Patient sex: M
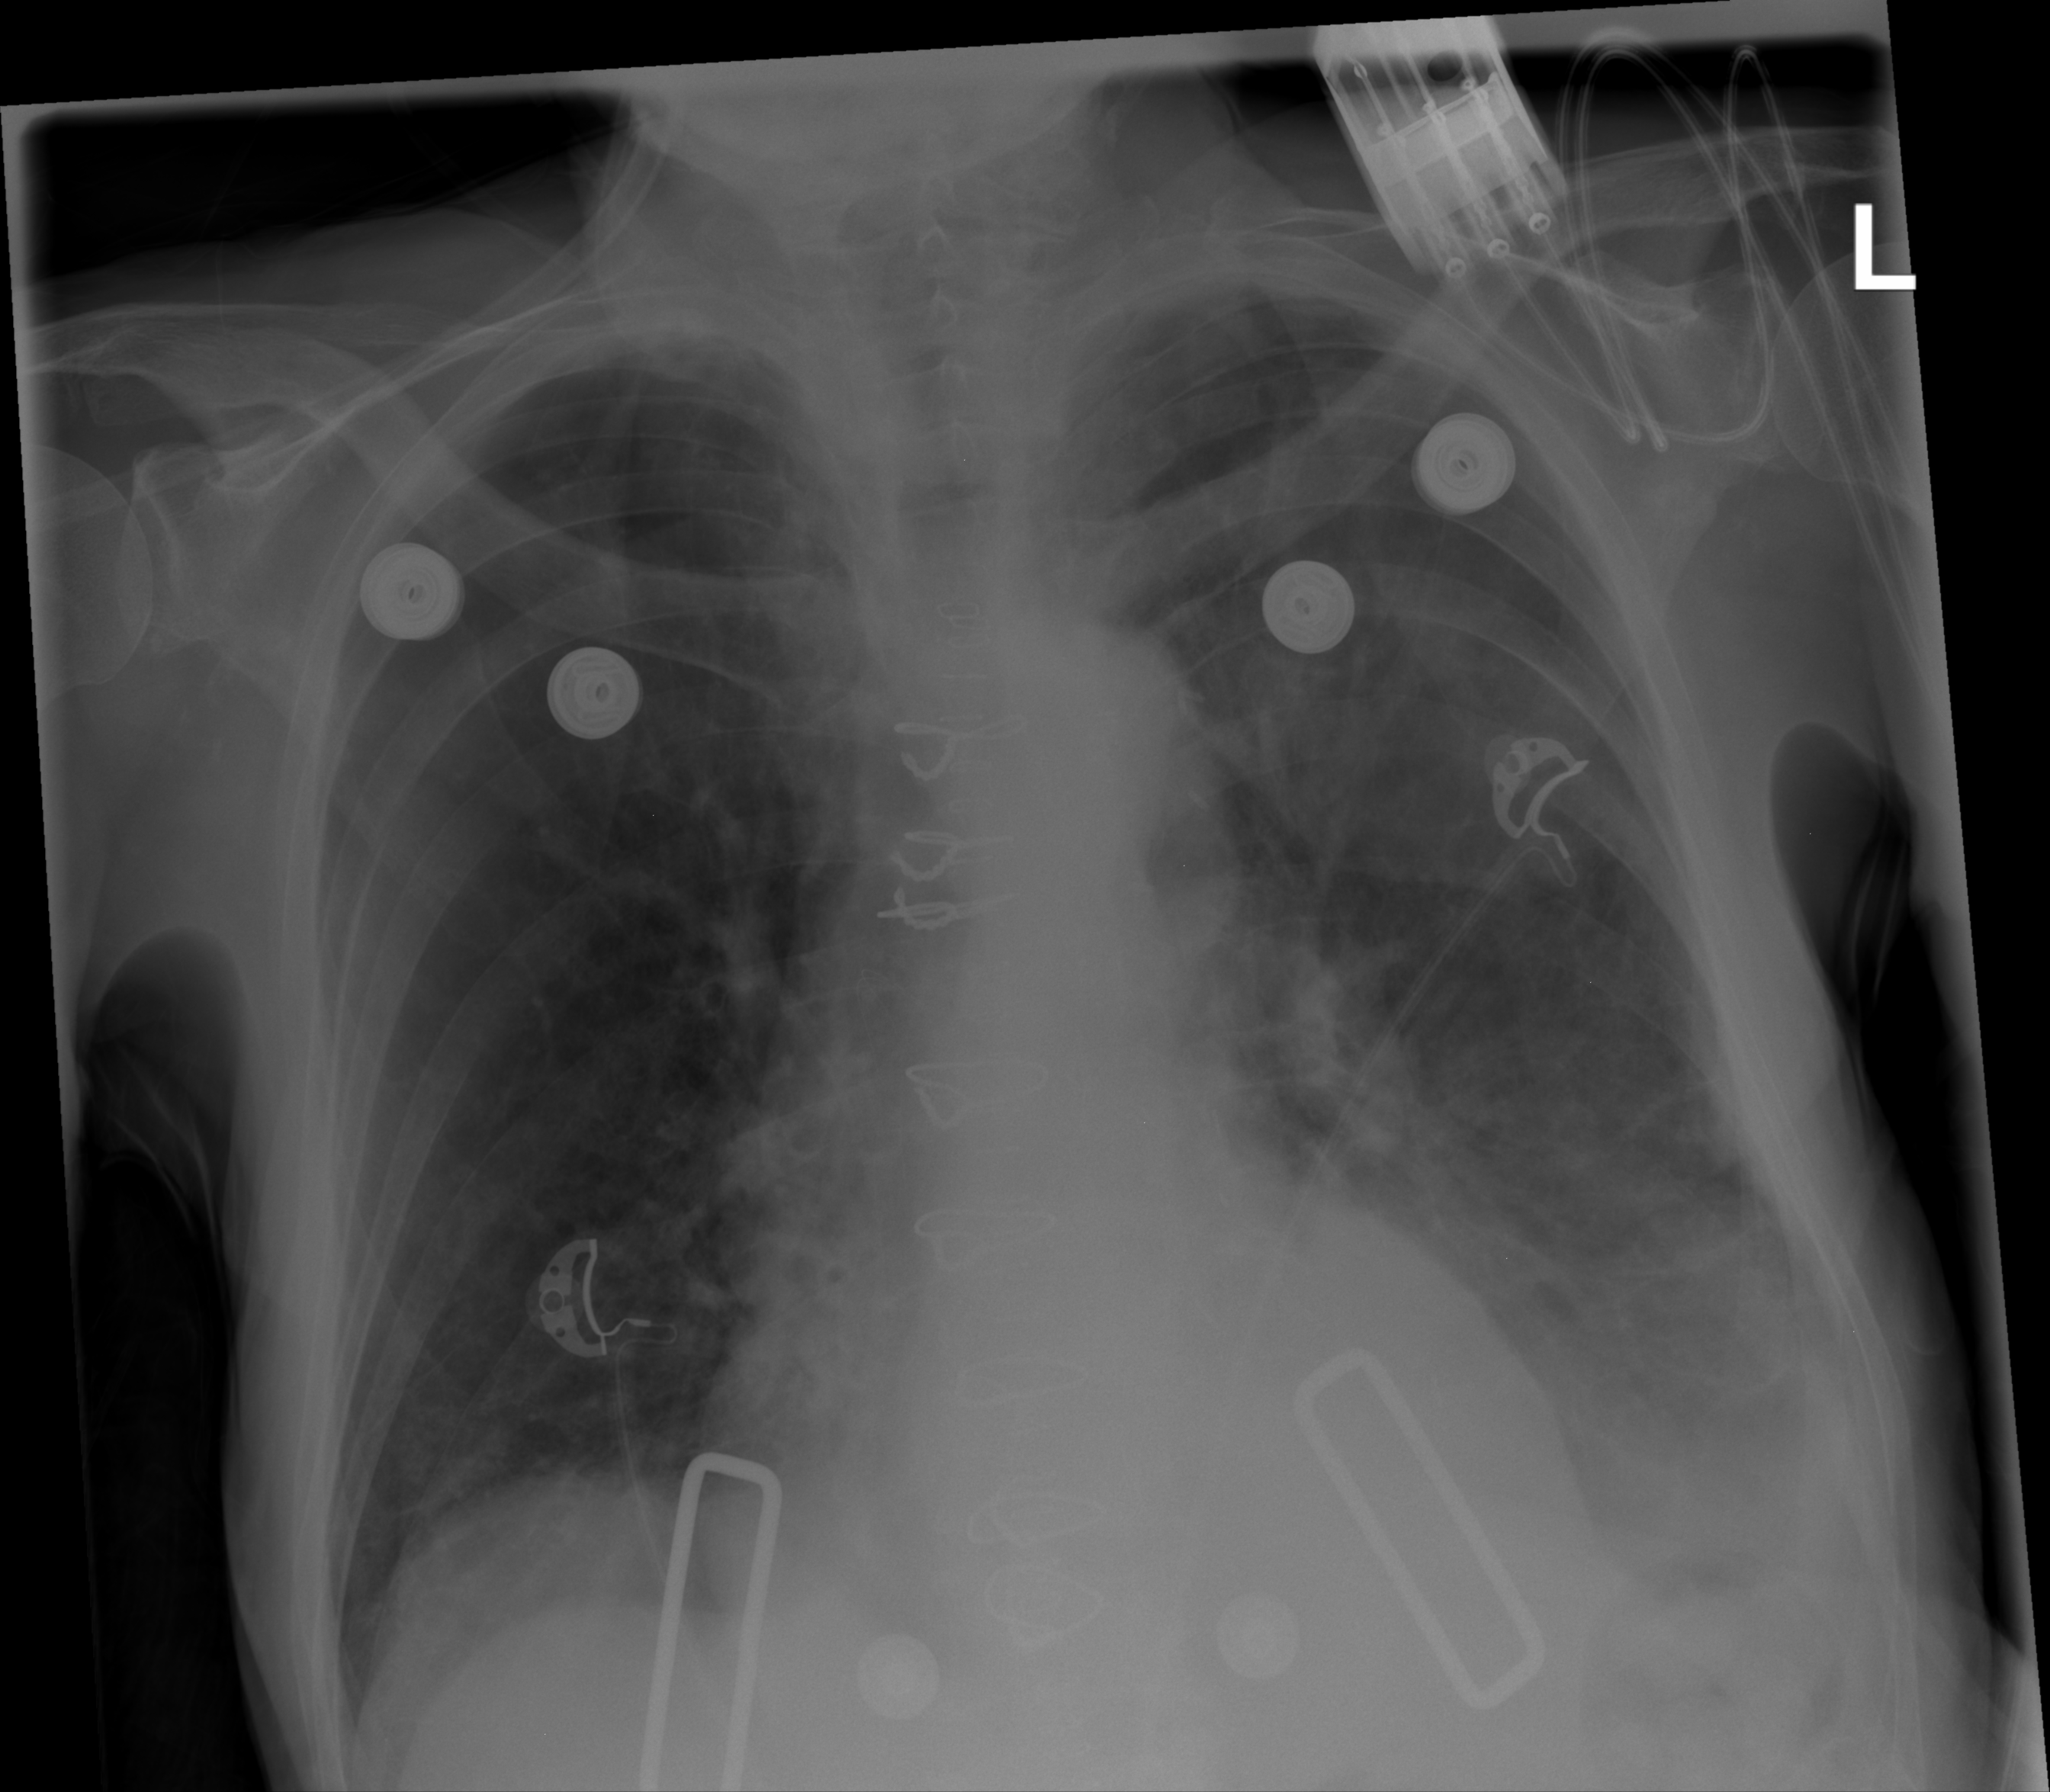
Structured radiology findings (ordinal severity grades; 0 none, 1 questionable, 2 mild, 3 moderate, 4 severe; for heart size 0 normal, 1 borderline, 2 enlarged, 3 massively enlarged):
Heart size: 0
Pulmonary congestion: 2
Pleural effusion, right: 0
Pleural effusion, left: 3
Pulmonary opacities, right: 0
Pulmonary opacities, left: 2
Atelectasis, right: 0
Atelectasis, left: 2